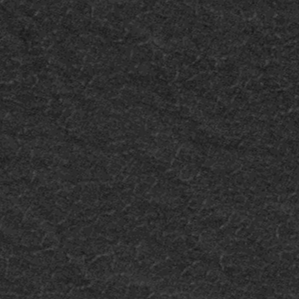
Label: frost